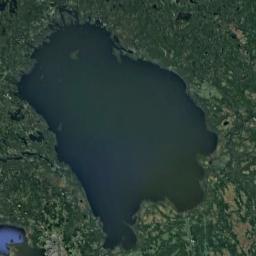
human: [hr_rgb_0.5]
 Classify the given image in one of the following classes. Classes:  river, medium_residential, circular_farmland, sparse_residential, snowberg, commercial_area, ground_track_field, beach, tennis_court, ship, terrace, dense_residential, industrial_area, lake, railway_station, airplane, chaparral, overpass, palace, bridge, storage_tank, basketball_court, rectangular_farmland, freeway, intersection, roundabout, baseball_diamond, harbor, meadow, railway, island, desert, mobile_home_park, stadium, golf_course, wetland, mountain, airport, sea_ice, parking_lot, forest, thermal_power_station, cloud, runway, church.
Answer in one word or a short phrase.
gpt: lake